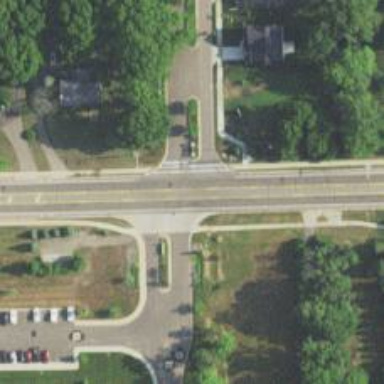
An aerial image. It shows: Tertiary road.